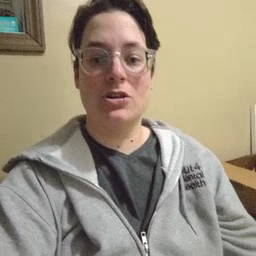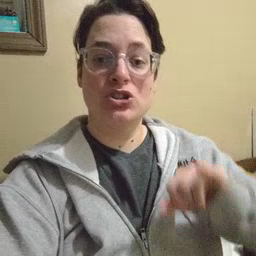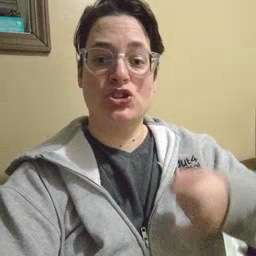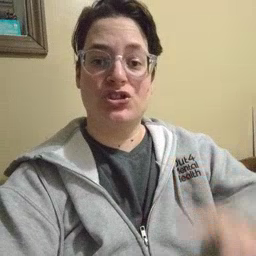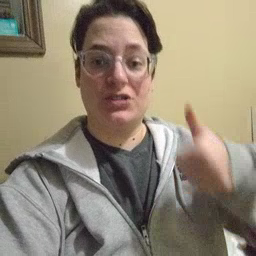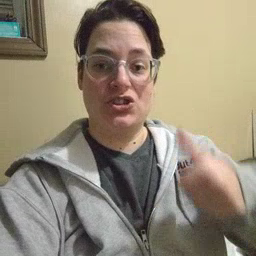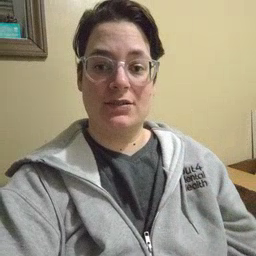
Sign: jeans